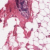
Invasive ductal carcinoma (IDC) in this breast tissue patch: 0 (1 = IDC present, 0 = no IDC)